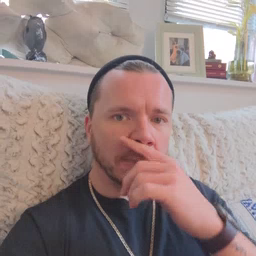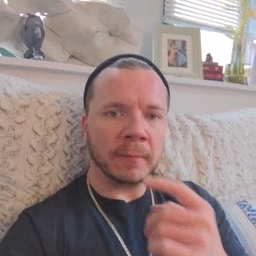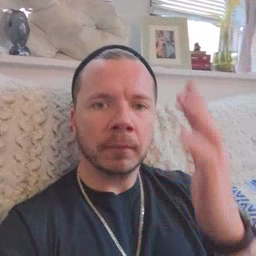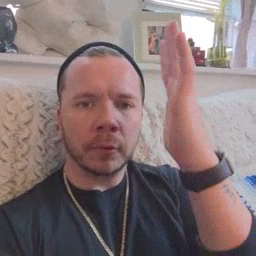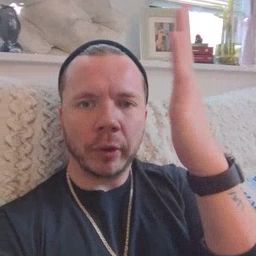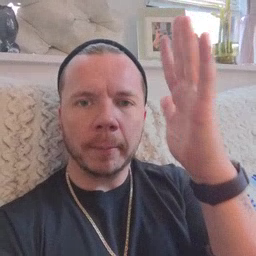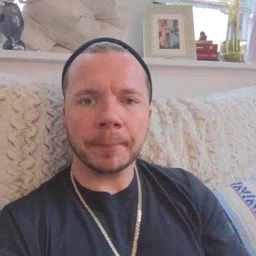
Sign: tree